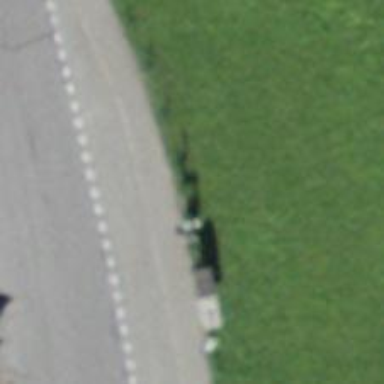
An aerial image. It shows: Bus stop with platform for public transport.